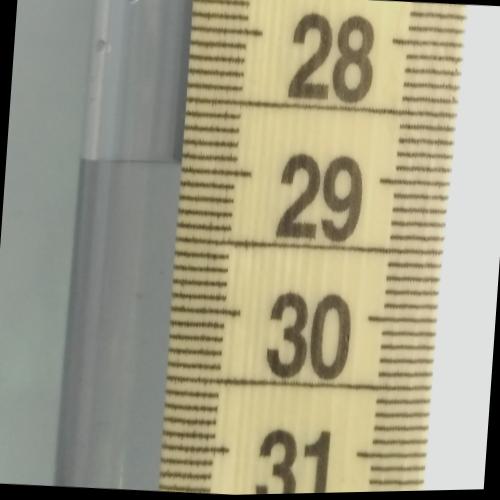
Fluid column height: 29.0 cm